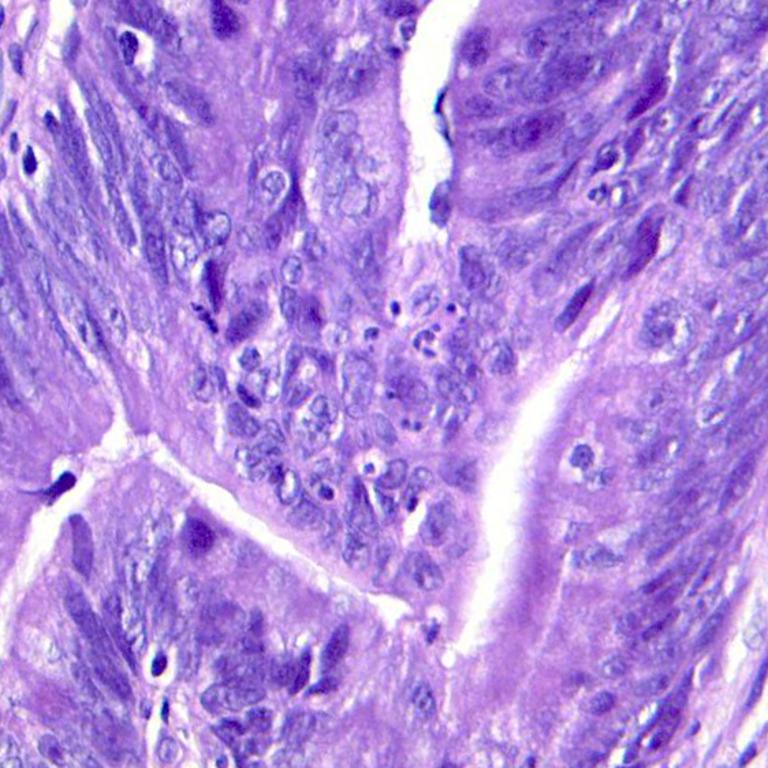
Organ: colon
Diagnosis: adenocarcinomas